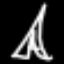
Label: The Eiffel Tower